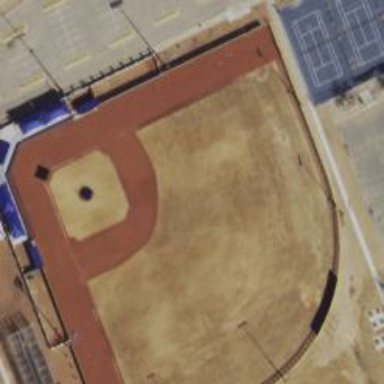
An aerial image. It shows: Chain link fence surrounding baseball pitch.